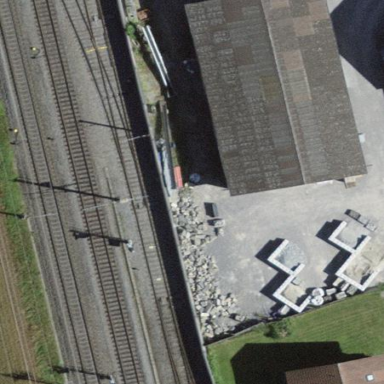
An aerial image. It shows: Warehouse building.